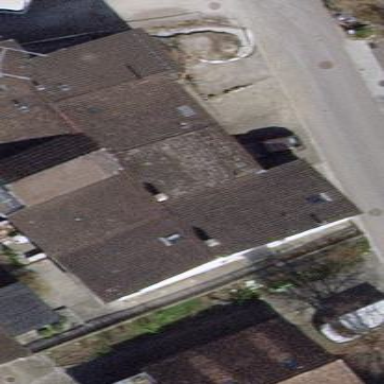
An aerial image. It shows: Terrace building with gabled roof.